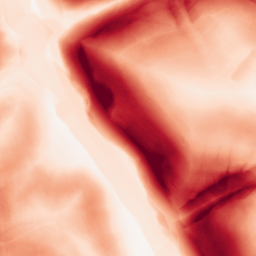
Category: morphological
Decomposition family: morphological_gradient
Decomposition parameters: size: 15
shape: diamond
Upsampling method: bicubic
Upsampling parameters: scale: 4
Upsampling scale: 4